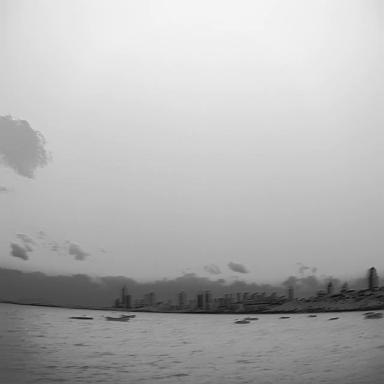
There are seven bulk_carriers in the infrared image.